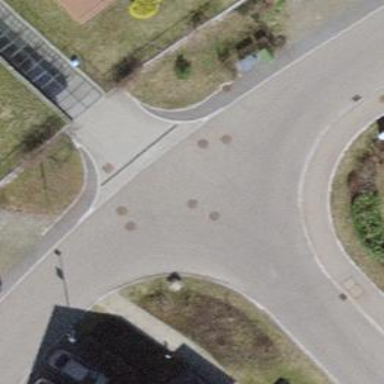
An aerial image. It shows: Footway surfaced with paving stones.